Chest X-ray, PA view. Patient: 31 years old, sex F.
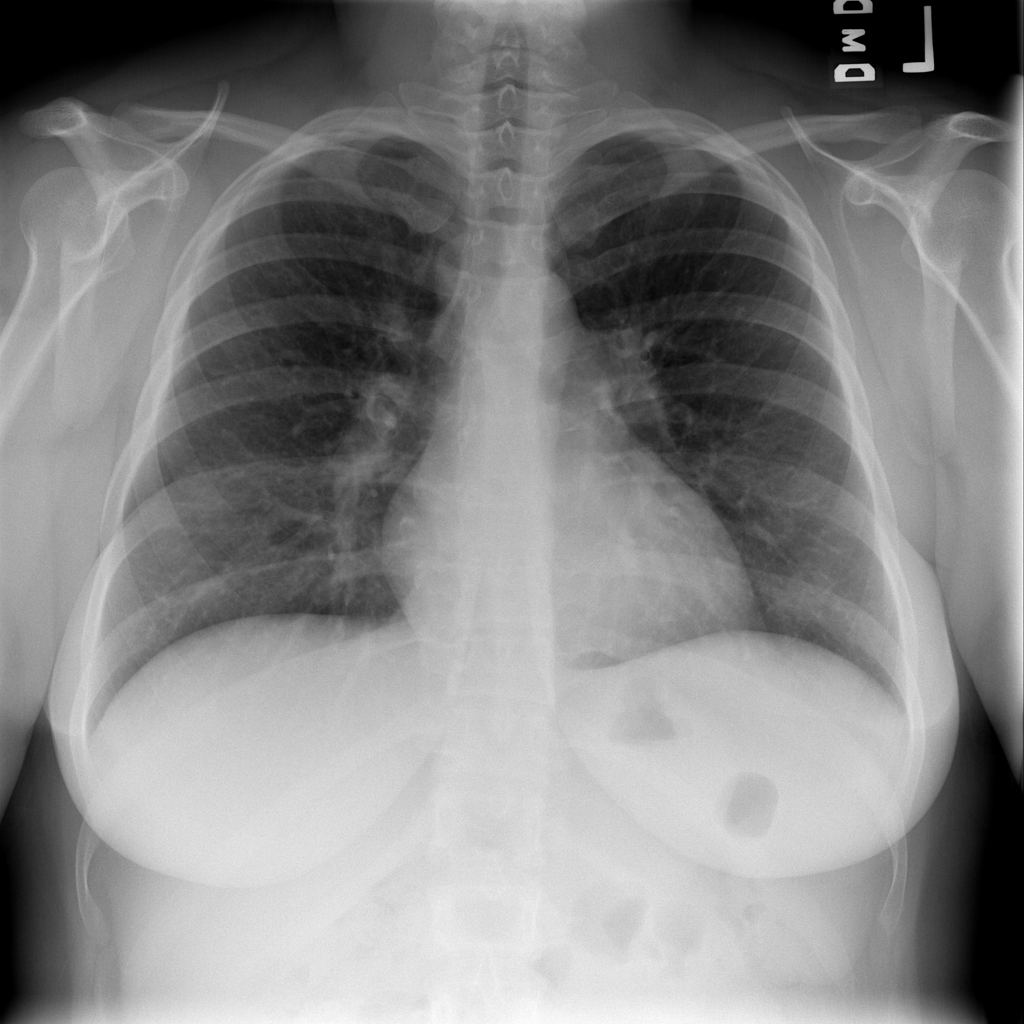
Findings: No Finding